Question: I follow all the step which need to configure opencv with visual studio 2010 but when i run my application i am getting the following error

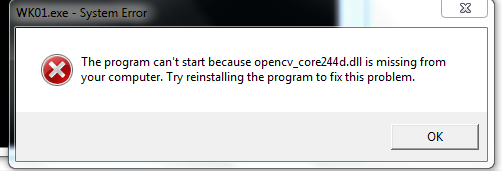
Answer: You should add OpenCV bin folder to your environmental path..